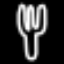
Label: fork